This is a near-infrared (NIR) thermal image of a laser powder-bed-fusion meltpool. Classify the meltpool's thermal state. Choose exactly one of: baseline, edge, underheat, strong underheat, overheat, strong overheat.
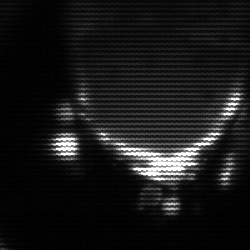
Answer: baseline